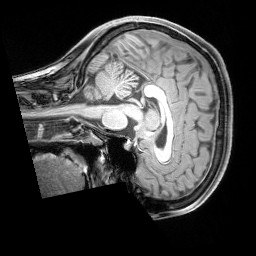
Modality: T1w
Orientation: sagittal
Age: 22
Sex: female
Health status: healthy
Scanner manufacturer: siemens
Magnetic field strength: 3 T
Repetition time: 1.65 s
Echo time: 0.00182 s